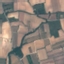
Land use / land cover: PermanentCrop